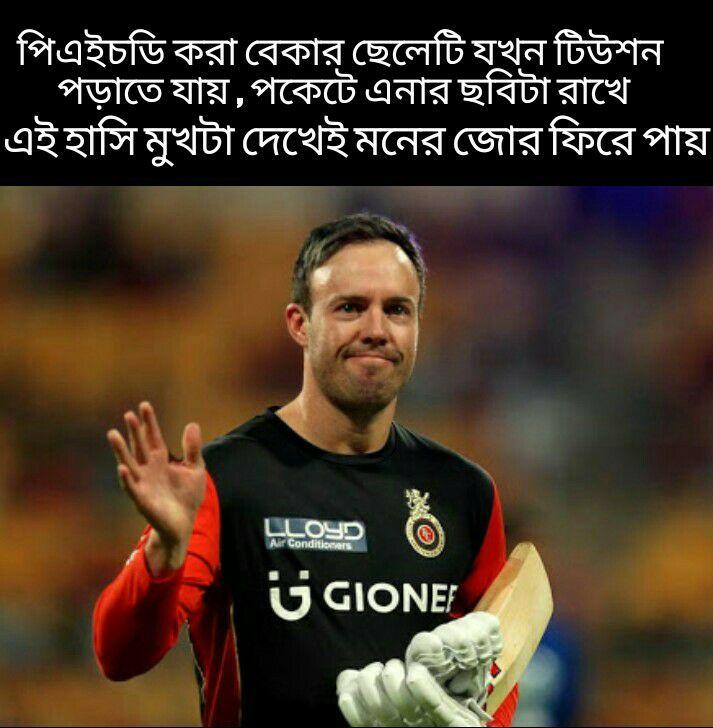
Text: পিএইচডি করা বেকার ছেলেটি যখন টিউশন পড়াতে যায়, পকেটে এনার ছবিটা রাখে এই হাসি মুখটা দেখে মনের জোর ফিরে পায়।
Label: Non Hate